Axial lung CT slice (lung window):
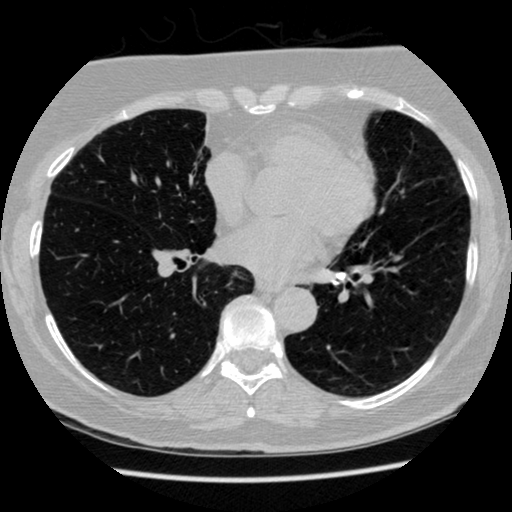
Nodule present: no